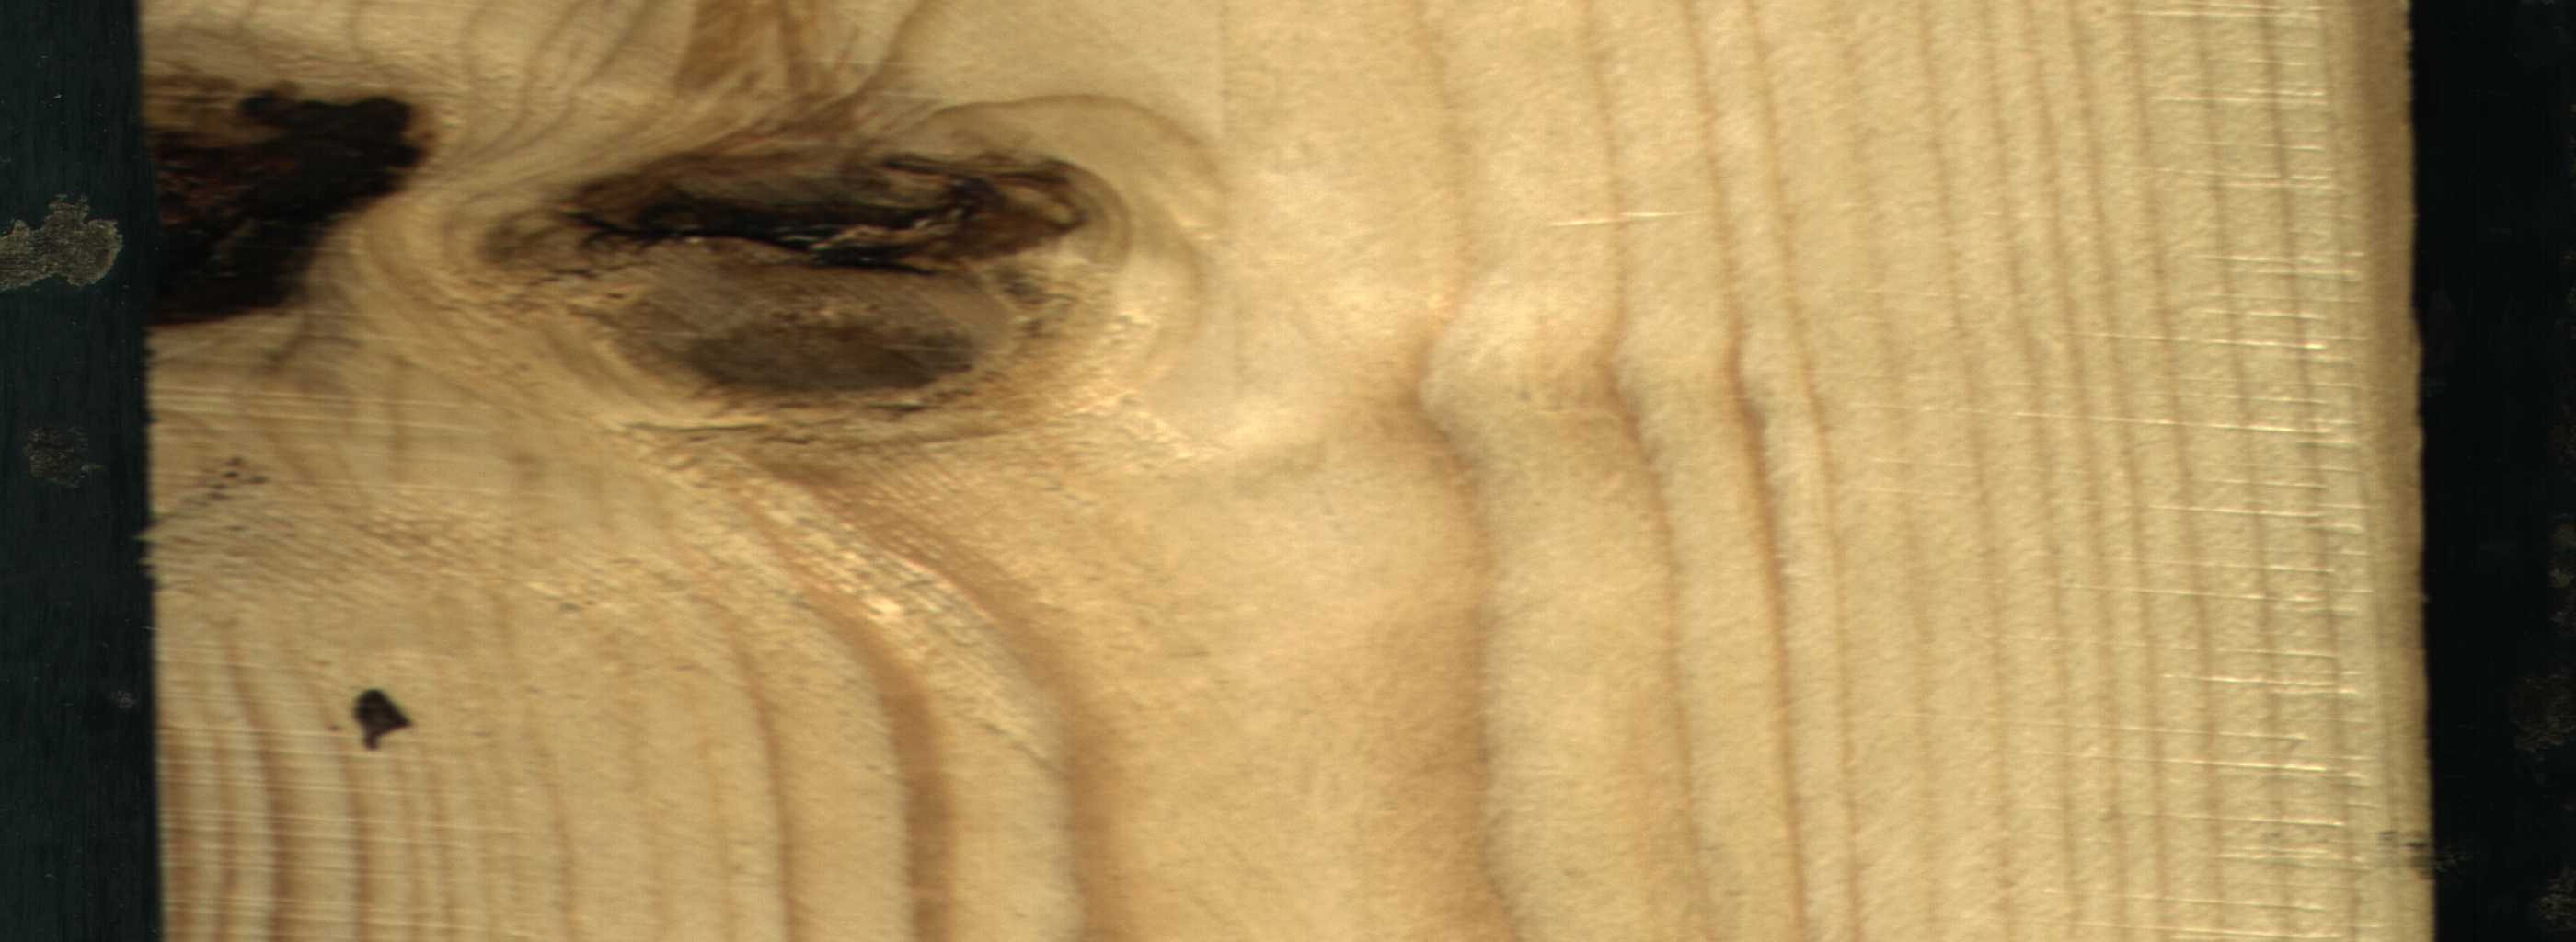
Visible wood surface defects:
Dead_Knot
Dead_Knot
Dead_Knot